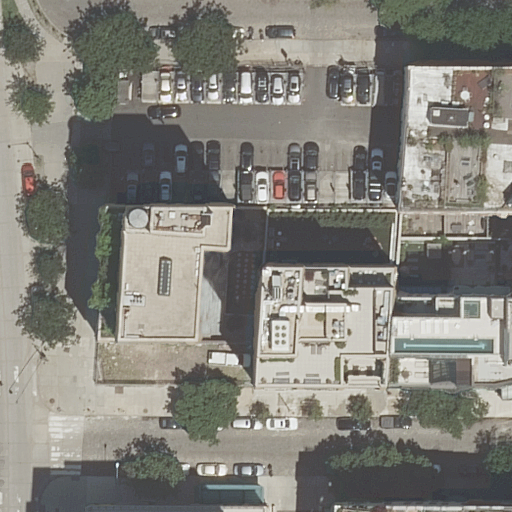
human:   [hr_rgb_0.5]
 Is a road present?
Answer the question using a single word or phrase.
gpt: yes

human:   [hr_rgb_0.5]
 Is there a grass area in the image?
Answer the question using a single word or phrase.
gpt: yes

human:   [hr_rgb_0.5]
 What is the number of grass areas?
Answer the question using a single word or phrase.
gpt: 1

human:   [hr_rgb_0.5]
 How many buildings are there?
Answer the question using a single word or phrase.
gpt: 6

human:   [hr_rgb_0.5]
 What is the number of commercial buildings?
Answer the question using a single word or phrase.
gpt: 0

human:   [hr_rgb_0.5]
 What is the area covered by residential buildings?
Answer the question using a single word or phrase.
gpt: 3808m2

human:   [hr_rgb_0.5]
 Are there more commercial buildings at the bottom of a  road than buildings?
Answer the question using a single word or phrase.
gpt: no

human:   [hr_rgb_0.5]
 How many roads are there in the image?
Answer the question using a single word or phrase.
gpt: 8

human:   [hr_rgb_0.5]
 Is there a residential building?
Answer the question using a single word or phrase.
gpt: yes

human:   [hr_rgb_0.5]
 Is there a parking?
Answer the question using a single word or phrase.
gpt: yes

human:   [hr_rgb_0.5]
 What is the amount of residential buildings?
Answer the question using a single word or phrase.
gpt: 6

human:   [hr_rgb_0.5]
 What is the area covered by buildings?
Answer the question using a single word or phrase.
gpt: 3808m2

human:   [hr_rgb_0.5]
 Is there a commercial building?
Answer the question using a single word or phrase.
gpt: no

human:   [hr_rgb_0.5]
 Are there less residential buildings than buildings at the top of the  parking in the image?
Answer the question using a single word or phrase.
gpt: no

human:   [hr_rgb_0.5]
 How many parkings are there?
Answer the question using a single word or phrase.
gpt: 1

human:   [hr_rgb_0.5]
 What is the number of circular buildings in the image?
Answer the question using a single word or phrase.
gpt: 0

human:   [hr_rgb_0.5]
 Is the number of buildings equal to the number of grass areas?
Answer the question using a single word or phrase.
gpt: no

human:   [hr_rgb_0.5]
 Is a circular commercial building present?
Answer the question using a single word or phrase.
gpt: no

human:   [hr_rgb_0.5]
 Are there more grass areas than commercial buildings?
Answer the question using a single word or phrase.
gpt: yes

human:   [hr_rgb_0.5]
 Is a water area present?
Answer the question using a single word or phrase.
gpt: no

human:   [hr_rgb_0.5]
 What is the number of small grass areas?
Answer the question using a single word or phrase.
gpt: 1

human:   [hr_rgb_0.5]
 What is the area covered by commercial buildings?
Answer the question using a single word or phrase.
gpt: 0m2

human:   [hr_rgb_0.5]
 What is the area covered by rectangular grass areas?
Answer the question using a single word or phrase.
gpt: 93m2

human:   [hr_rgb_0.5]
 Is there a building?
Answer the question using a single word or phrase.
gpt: yes

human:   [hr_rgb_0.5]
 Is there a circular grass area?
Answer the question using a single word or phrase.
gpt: no

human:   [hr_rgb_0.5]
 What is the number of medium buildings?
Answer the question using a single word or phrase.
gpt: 2

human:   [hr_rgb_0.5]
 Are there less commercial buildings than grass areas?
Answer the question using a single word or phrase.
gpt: yes

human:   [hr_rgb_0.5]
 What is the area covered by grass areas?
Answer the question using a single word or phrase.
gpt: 93m2

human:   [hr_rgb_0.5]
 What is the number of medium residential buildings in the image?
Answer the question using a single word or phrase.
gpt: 2

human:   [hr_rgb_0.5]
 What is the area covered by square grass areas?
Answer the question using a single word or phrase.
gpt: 0m2

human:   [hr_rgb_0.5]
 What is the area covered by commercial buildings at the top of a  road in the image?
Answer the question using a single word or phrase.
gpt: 0m2

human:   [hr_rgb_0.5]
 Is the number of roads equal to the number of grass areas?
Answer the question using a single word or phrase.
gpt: no

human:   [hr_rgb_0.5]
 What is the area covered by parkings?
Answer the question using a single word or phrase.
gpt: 1714m2

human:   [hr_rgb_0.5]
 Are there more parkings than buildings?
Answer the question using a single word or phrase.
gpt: no

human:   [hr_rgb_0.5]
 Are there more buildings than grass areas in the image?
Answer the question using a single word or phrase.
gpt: yes

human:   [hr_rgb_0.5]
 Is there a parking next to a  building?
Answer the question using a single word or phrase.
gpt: yes

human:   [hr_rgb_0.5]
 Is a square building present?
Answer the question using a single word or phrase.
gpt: no

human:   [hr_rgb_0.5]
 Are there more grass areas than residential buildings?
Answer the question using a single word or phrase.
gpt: no

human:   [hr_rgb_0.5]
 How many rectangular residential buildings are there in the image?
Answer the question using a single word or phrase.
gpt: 3

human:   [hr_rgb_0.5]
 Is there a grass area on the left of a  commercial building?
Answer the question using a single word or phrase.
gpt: no

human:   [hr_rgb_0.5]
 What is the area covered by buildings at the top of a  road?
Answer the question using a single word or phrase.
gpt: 2294m2

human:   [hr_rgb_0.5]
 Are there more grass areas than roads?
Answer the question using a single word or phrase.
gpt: no

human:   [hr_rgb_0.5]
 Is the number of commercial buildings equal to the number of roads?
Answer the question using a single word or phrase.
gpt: no

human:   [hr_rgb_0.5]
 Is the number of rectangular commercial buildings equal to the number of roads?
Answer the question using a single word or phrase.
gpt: no

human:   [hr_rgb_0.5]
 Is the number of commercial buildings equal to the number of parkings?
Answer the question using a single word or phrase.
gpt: no

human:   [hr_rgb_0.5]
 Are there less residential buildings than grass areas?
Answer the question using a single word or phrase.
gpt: no

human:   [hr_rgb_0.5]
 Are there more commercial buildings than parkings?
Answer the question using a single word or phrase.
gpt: no

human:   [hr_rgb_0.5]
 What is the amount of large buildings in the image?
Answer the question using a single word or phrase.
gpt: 4

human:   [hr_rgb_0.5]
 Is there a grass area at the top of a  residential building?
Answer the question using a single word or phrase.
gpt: yes

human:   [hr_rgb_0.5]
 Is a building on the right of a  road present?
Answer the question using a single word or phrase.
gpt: yes

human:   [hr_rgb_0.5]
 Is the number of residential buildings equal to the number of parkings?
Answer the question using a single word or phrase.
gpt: no

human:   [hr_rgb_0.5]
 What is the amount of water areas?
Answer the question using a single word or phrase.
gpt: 0

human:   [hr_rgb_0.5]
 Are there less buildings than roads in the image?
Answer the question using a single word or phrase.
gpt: yes

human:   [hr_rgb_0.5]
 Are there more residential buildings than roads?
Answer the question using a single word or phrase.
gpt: no

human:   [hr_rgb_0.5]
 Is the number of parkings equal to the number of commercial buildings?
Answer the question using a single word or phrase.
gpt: no

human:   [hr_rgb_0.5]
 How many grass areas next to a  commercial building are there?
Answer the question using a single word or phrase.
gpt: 0

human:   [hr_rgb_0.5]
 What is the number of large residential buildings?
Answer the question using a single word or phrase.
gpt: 4

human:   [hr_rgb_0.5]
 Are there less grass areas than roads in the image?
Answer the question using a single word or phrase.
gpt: yes

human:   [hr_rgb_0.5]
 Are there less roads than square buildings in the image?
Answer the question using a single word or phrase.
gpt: no

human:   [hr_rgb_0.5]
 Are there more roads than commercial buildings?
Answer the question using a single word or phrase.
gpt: yes

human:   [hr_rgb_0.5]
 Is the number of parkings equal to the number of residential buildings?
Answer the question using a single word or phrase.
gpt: no

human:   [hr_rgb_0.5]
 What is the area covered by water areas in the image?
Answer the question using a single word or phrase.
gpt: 0m2

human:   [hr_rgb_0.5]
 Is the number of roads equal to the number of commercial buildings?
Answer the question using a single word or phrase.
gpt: no

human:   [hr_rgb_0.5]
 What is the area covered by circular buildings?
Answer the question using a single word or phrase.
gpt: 0m2